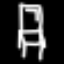
Label: chair